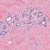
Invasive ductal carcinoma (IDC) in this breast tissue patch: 0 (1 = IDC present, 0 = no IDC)